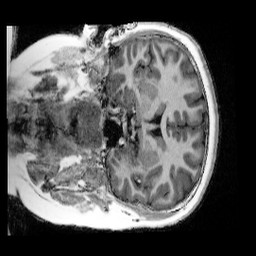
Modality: UNIT1_denoised
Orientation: coronal
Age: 10
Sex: male
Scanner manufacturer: siemens
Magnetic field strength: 3 T
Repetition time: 4 s
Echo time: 0.00303 s